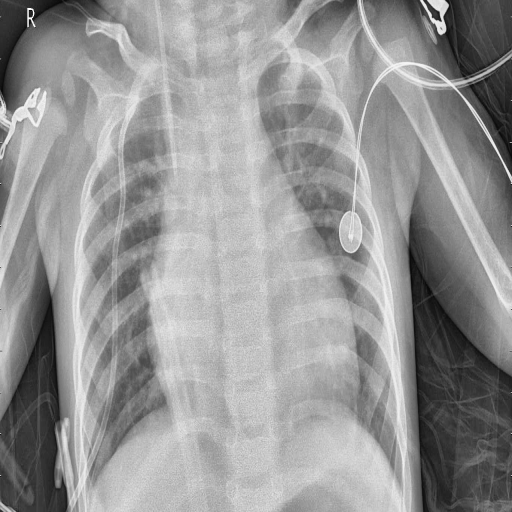
Finding: PNEUMONIA